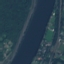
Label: River